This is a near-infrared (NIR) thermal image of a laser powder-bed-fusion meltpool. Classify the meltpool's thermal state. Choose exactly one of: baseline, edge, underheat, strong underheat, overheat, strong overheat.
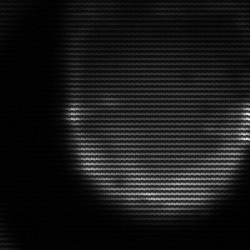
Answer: edge